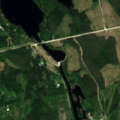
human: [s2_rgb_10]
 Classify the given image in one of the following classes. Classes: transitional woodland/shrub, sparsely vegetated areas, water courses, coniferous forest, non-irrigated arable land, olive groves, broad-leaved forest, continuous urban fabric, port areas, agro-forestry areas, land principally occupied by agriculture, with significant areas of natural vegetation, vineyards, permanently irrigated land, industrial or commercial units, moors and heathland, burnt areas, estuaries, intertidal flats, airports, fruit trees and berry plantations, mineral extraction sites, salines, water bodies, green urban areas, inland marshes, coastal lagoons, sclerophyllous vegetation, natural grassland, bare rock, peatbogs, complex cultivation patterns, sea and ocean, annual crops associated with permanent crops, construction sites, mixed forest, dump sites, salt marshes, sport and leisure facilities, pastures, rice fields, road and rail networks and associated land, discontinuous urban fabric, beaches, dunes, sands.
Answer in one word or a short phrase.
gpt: coniferous forest, mixed forest, transitional woodland/shrub, water bodies